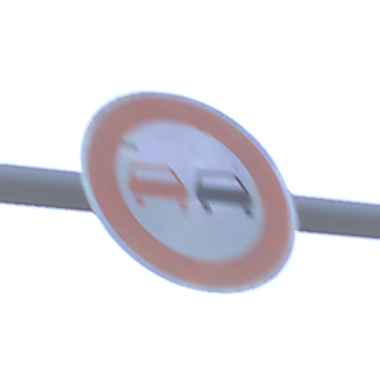
Verkehrszeichen: Ueberholverbot
Umgebung: Outdoor, Urban
Tageszeit: SunriseSunset
Wetter: Clear
Licht: Natural
Jahreszeit: NotSpecified
Kontrast: LowContrast